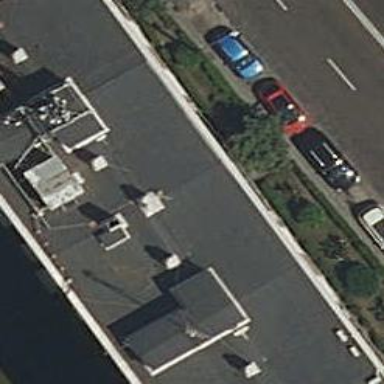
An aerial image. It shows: Clinic.